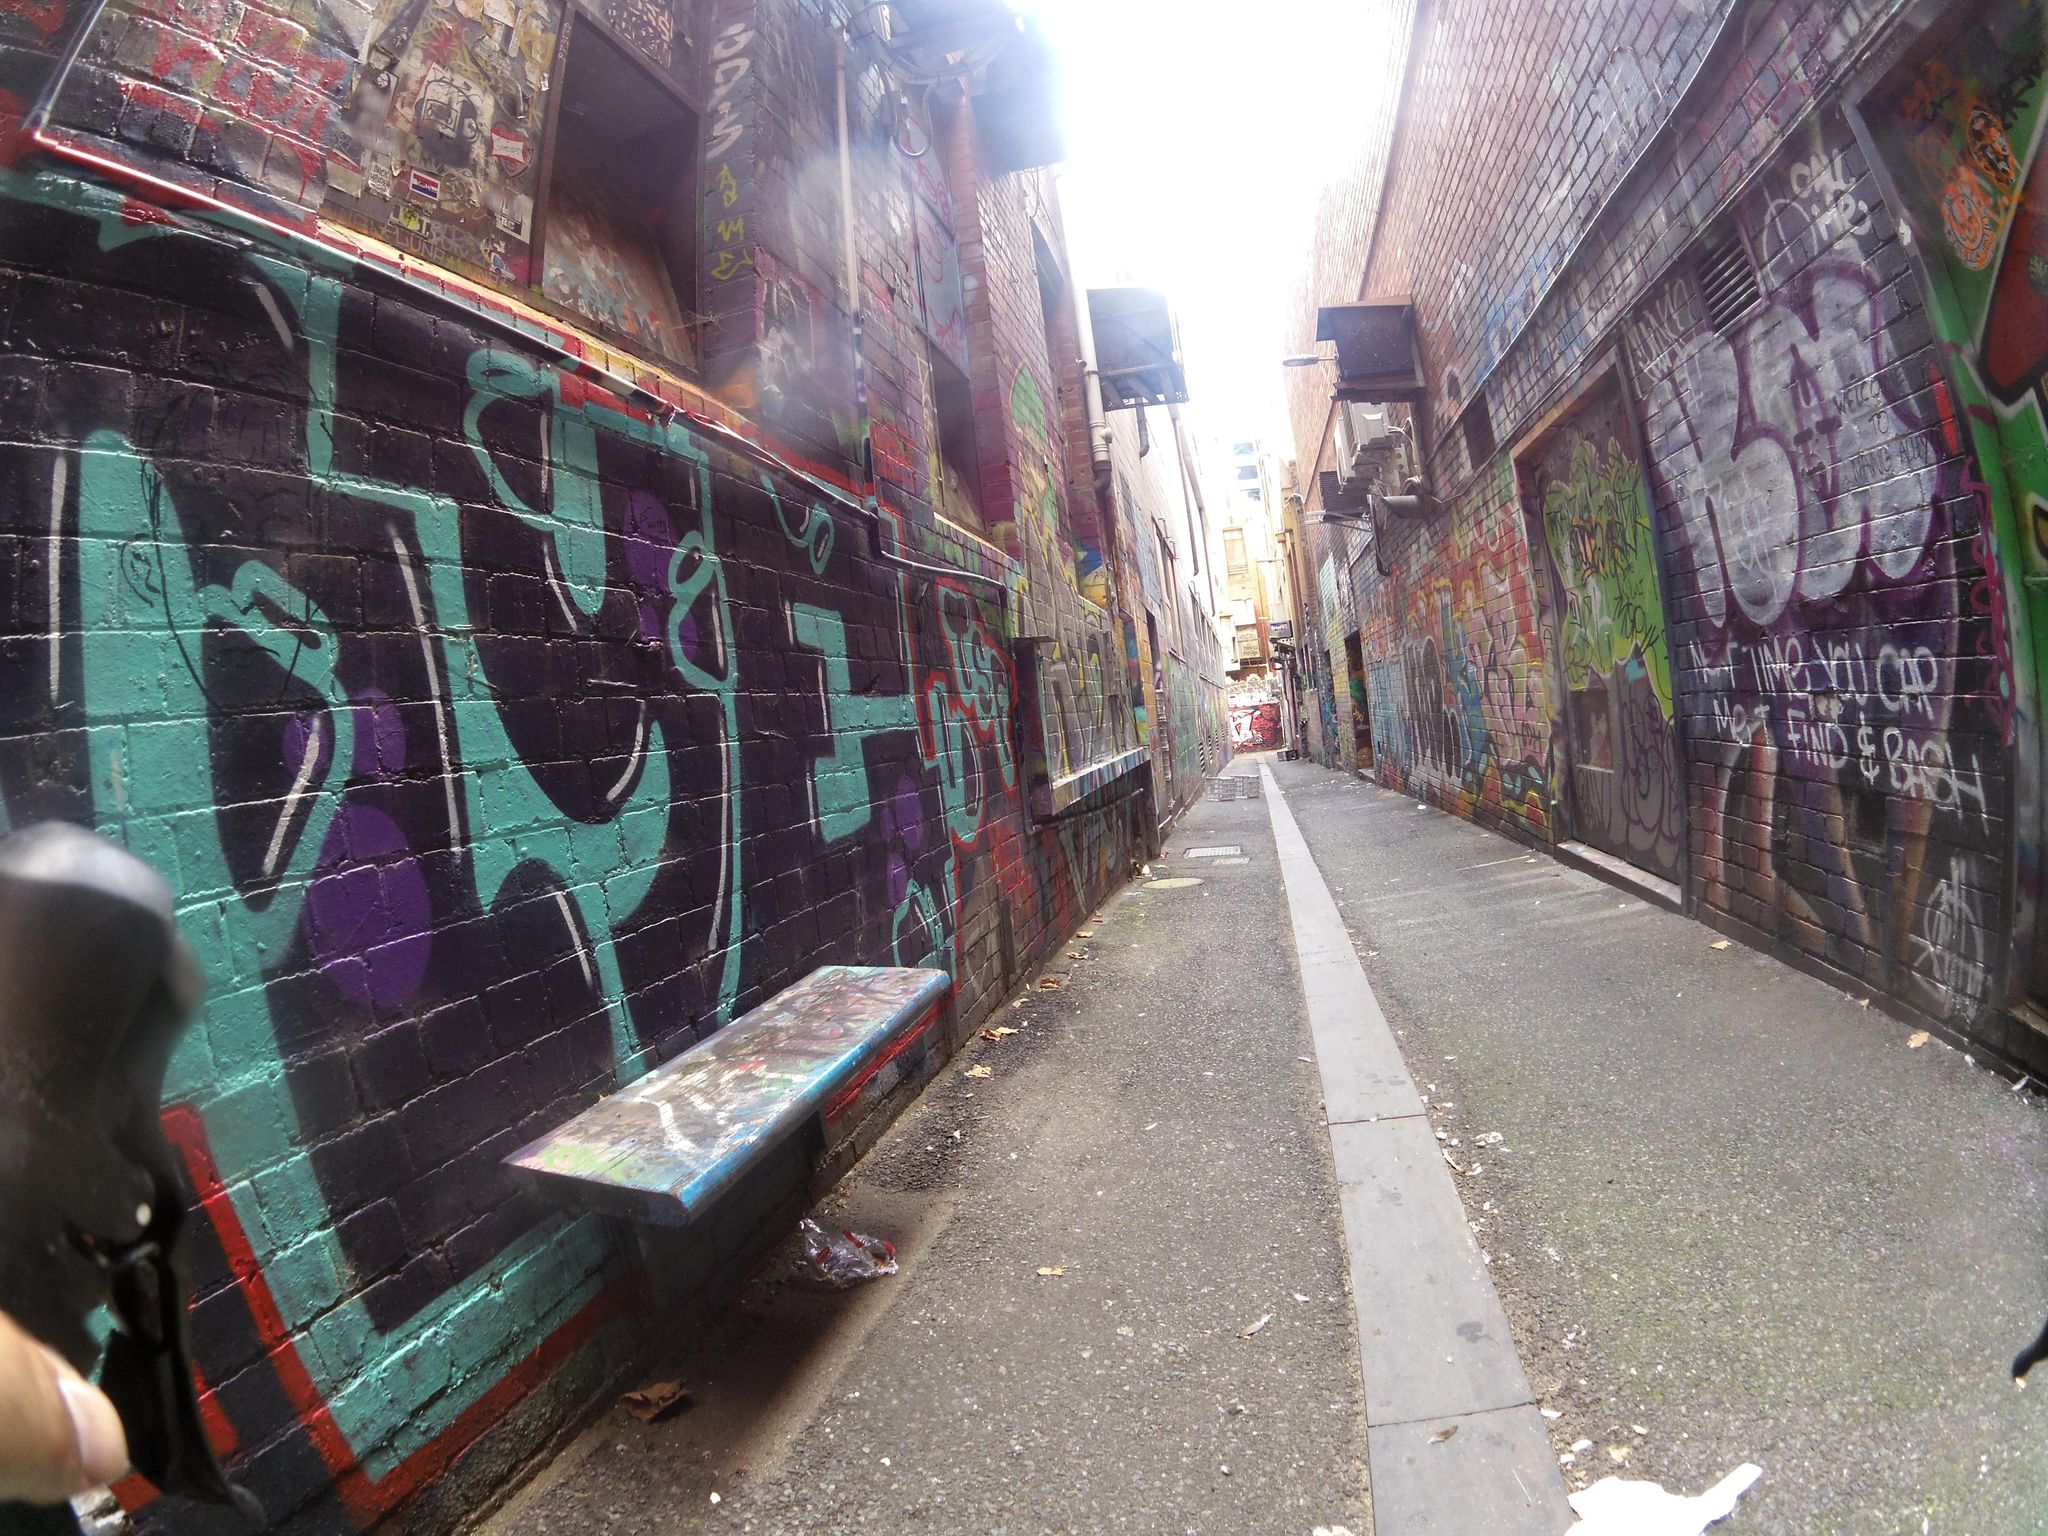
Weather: clear
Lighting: day
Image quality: good
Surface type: walking surface
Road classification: pedestrian, service
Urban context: urban centre
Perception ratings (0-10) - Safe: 5.02, Lively: 5.72, Beautiful: 1.97, Boring: 5.19, Depressing: 6.4, Wealthy: 2.64